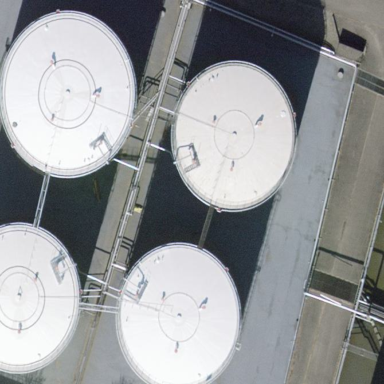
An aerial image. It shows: Storage tank that is man-made.